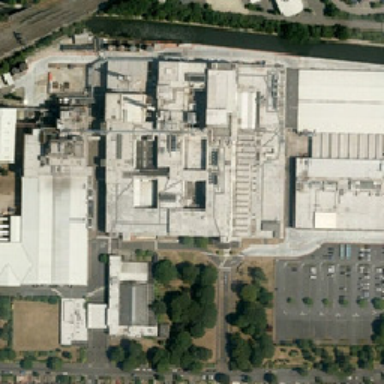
The road is on the roof of the building of the roof of the roof and the building of the building of the red roof .